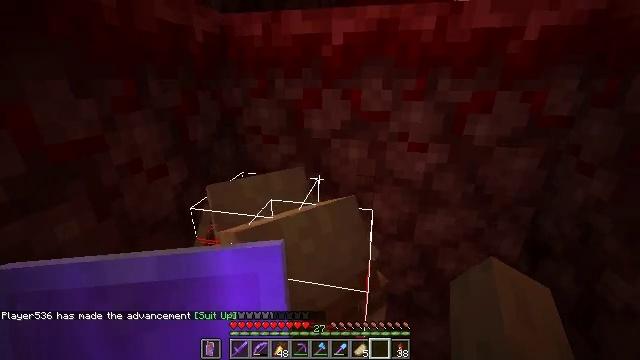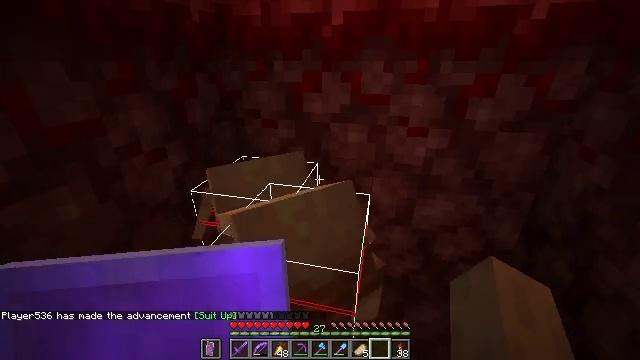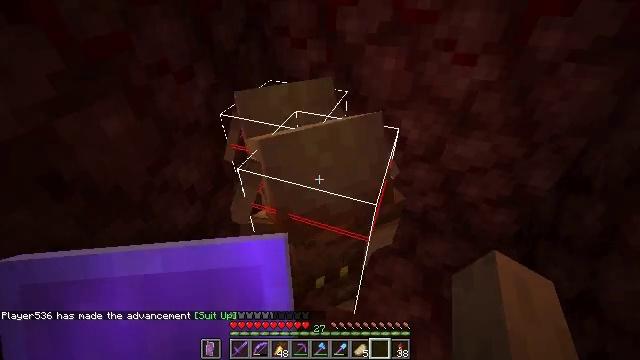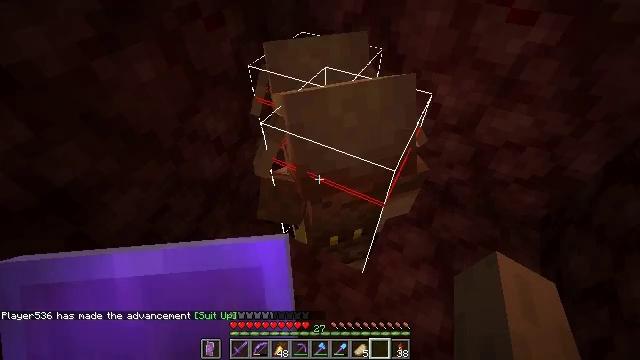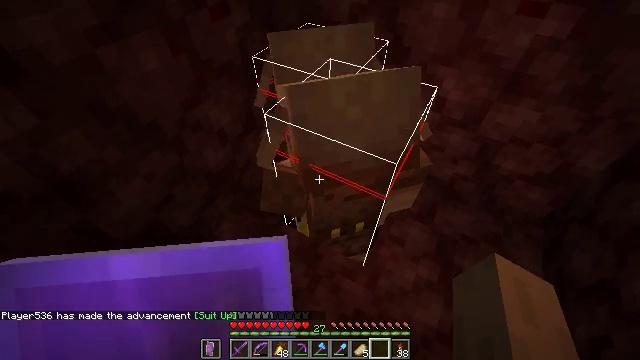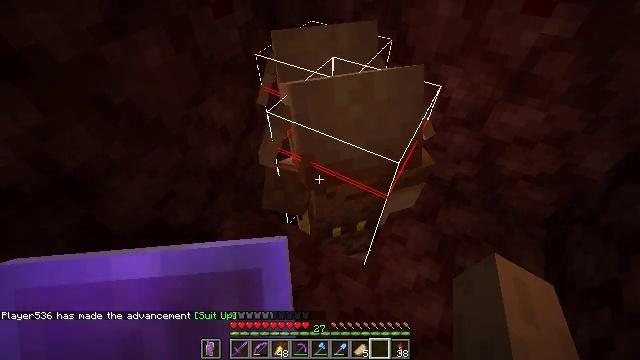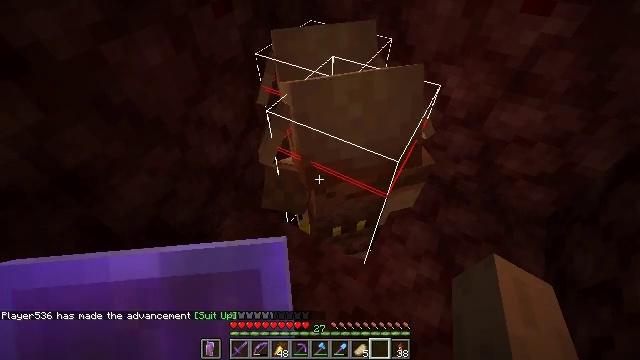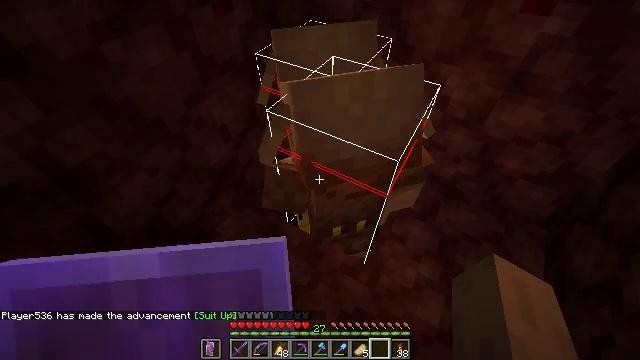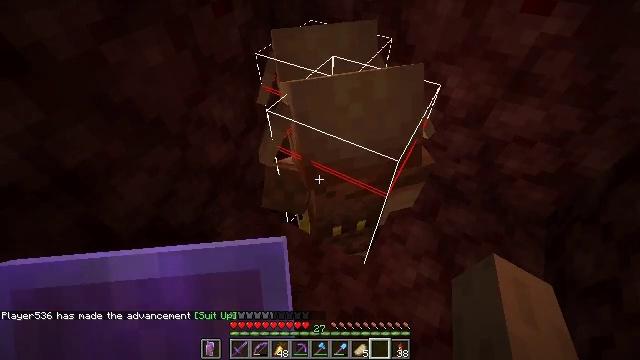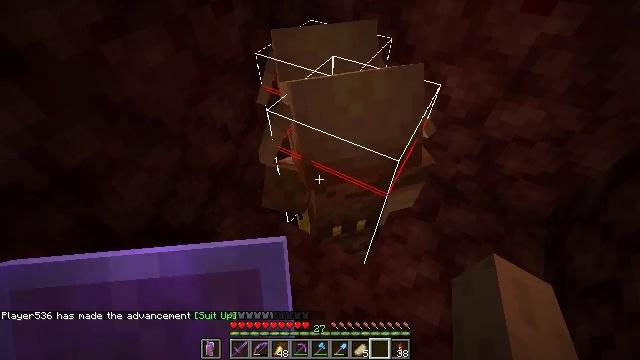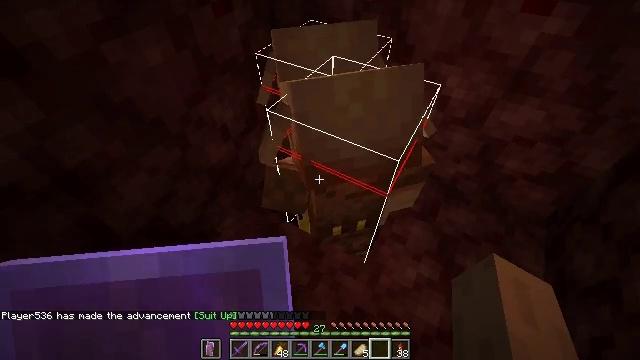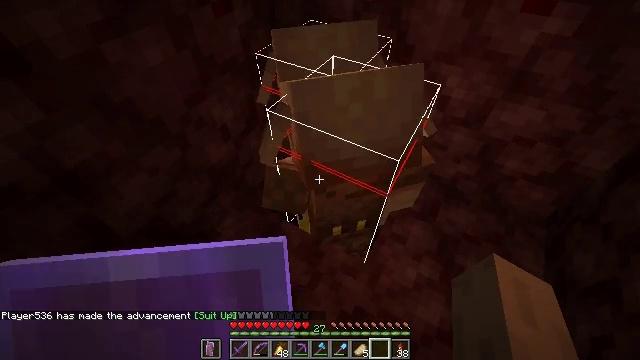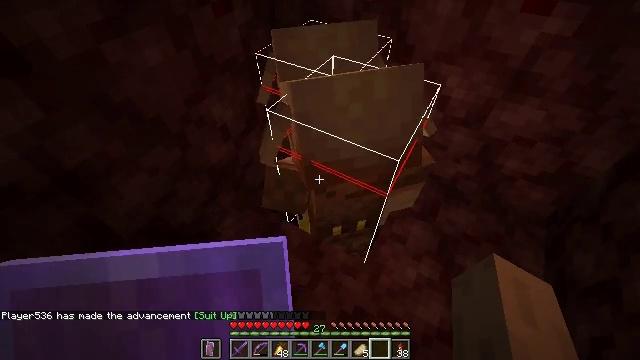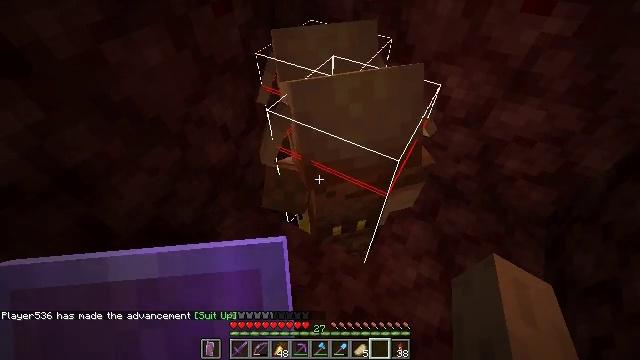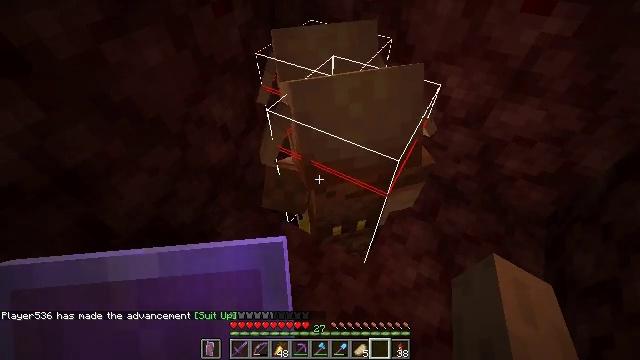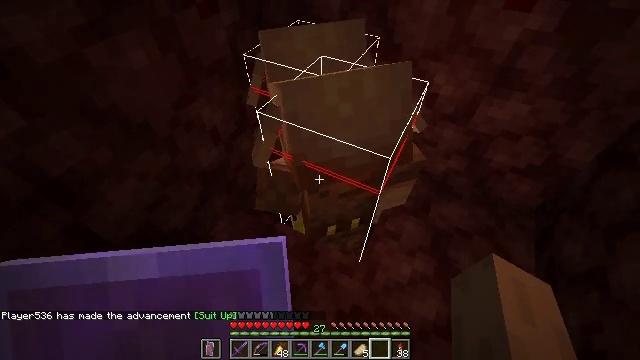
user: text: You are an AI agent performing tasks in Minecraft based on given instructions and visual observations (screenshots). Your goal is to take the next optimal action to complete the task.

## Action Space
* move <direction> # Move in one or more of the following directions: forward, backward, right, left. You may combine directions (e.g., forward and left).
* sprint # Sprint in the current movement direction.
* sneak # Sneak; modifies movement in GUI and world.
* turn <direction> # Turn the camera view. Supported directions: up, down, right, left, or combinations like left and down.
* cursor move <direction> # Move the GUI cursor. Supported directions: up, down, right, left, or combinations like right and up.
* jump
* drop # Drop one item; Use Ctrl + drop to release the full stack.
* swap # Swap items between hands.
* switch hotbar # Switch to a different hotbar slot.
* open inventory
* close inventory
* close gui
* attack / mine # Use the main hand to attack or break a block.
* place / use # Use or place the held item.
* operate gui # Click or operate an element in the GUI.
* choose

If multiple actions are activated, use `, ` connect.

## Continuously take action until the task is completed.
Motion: motion action
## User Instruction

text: Break crimson nylium for resources.
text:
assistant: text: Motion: move back, turn left and down
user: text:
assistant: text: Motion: turn left and down
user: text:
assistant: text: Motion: turn left and down
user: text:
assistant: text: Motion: turn left and down
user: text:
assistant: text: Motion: no_op
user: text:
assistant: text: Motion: no_op
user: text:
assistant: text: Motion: no_op
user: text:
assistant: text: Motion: no_op
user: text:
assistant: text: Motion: no_op
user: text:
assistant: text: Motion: no_op
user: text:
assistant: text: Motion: no_op
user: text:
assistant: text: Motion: no_op
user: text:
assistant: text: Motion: no_op
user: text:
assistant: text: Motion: no_op
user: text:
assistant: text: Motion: turn right
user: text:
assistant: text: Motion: turn right and down
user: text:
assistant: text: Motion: turn right and up
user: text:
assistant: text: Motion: turn right and up
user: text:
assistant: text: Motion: no_op
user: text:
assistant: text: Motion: no_op
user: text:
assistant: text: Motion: no_op
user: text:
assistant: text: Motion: no_op
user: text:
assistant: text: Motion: no_op
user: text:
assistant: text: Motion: no_op
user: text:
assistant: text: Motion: no_op
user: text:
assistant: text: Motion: no_op
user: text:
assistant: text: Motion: no_op
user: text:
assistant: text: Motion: move forward, turn up
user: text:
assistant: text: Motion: move forward, turn right and up
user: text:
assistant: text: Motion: move forward, turn up